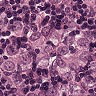
Metastatic tissue present: yes